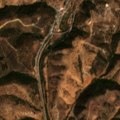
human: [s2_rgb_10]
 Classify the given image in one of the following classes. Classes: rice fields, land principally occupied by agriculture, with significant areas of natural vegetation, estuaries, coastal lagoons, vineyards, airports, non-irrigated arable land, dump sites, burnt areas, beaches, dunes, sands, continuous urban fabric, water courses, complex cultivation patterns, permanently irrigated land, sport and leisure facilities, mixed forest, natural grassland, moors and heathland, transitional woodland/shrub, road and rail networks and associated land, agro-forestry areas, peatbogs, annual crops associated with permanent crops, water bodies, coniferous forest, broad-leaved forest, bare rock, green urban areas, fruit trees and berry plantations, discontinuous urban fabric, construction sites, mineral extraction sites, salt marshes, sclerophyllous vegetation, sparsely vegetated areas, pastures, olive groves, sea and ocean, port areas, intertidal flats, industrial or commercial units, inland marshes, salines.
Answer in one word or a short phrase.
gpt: non-irrigated arable land, land principally occupied by agriculture, with significant areas of natural vegetation, agro-forestry areas, sclerophyllous vegetation